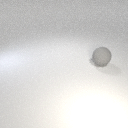
large gray rubber sphere